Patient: sex M, age 64
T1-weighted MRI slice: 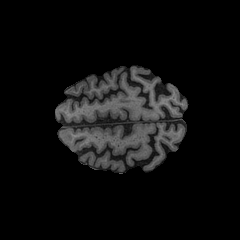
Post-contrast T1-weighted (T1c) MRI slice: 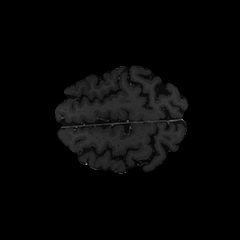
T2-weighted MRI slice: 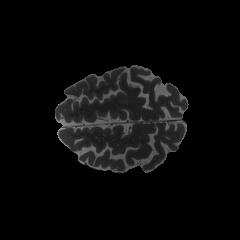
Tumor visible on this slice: no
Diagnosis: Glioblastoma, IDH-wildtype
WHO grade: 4